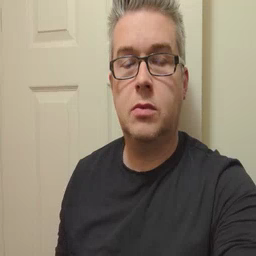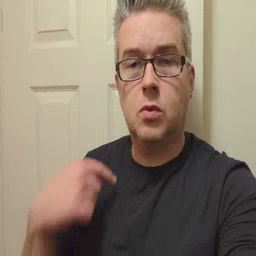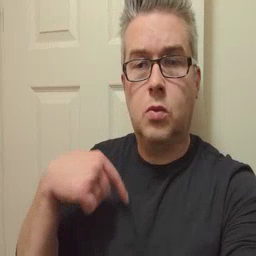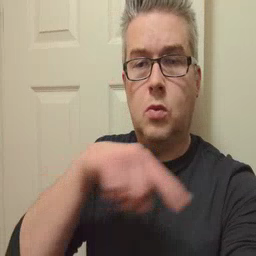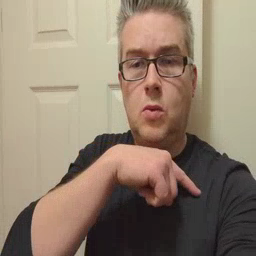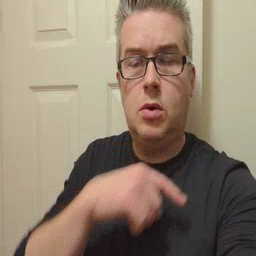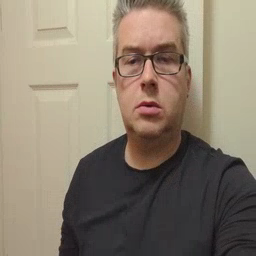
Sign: weus